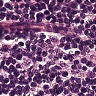
Metastatic tissue present: no